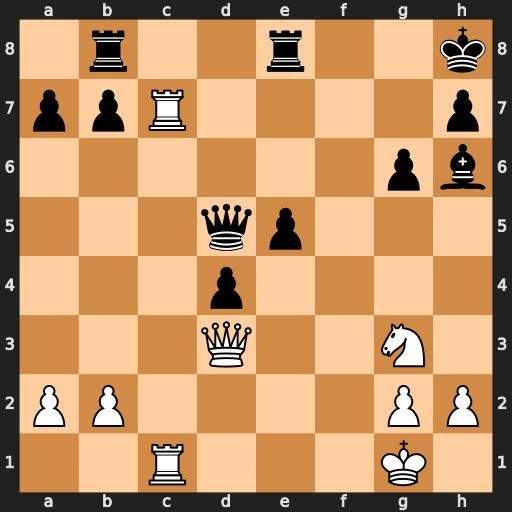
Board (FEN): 1r2r2k/ppR4p/6pb/3qp3/3p4/3Q2N1/PP4PP/2R3K1
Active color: w
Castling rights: -
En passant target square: -
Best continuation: Rxh7+ Kxh7 Rc7+ Bg7 Nf5 gxf5 Qxf5+